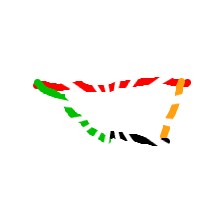
Shape: trapezoid